Question: I am trying to access view-state in client side but following exception coming :

'''
<script language="javascript" type="text/javascript">
var vCode = '<%=ViewState("code")%>';
alert(dateView);
</script>
'''
'''
Protected Sub Page_Load(ByVal sender As Object, ByVal e As System.EventArgs) Handles Me.Load
ViewState("code") = "EE"
End Sub
'''
Anybody suggest me how to do it?
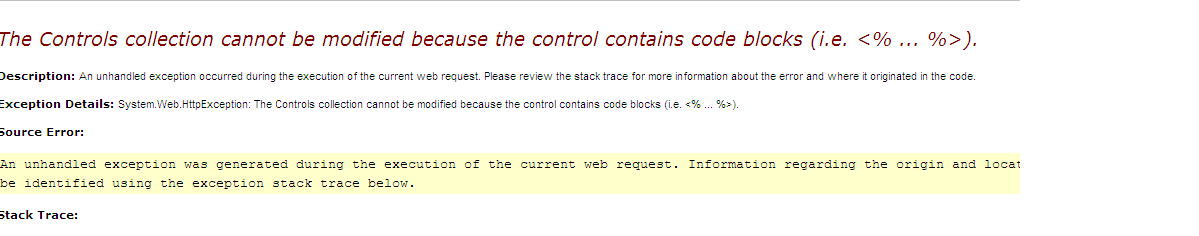
Answer: I would suggests to use RegisterHiddenField than mixing server/js codes:
You may try this sample:
'''
Protected Sub Page_Load(ByVal sender As Object, ByVal e As System.EventArgs) Handles Me.Load
ViewState("code") = "EE"
Page.ClientScript.RegisterHiddenField("vCode", ViewState("code"))
End Sub
'''
On your javascript:
'''
var vCode = document.getElementById("vCode");
alert(vCode);
'''